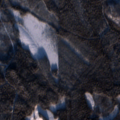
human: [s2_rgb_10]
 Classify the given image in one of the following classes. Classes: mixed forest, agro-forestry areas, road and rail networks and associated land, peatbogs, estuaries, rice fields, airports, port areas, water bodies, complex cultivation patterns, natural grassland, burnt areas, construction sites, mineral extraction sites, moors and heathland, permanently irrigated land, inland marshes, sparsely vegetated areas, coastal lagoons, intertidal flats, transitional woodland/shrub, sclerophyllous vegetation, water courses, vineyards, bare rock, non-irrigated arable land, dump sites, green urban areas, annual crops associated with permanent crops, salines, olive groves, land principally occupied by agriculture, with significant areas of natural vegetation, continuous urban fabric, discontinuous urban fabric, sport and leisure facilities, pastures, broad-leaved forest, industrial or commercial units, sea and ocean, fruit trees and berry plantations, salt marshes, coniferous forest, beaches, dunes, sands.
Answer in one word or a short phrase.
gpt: broad-leaved forest, coniferous forest, mixed forest